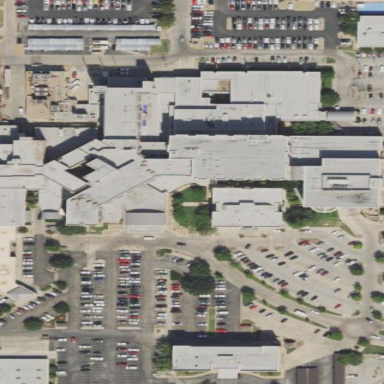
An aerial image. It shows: Hospital providing healthcare services.